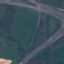
Land use / land cover class: Highway